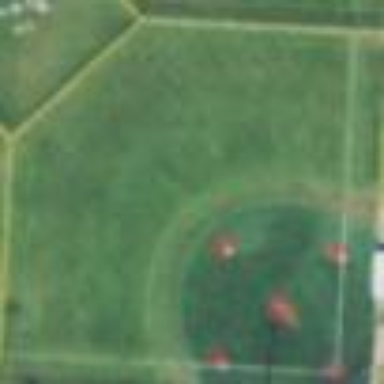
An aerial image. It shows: Baseball pitch for leisure land.